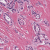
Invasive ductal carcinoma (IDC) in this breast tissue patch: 1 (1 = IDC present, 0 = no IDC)